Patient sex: M
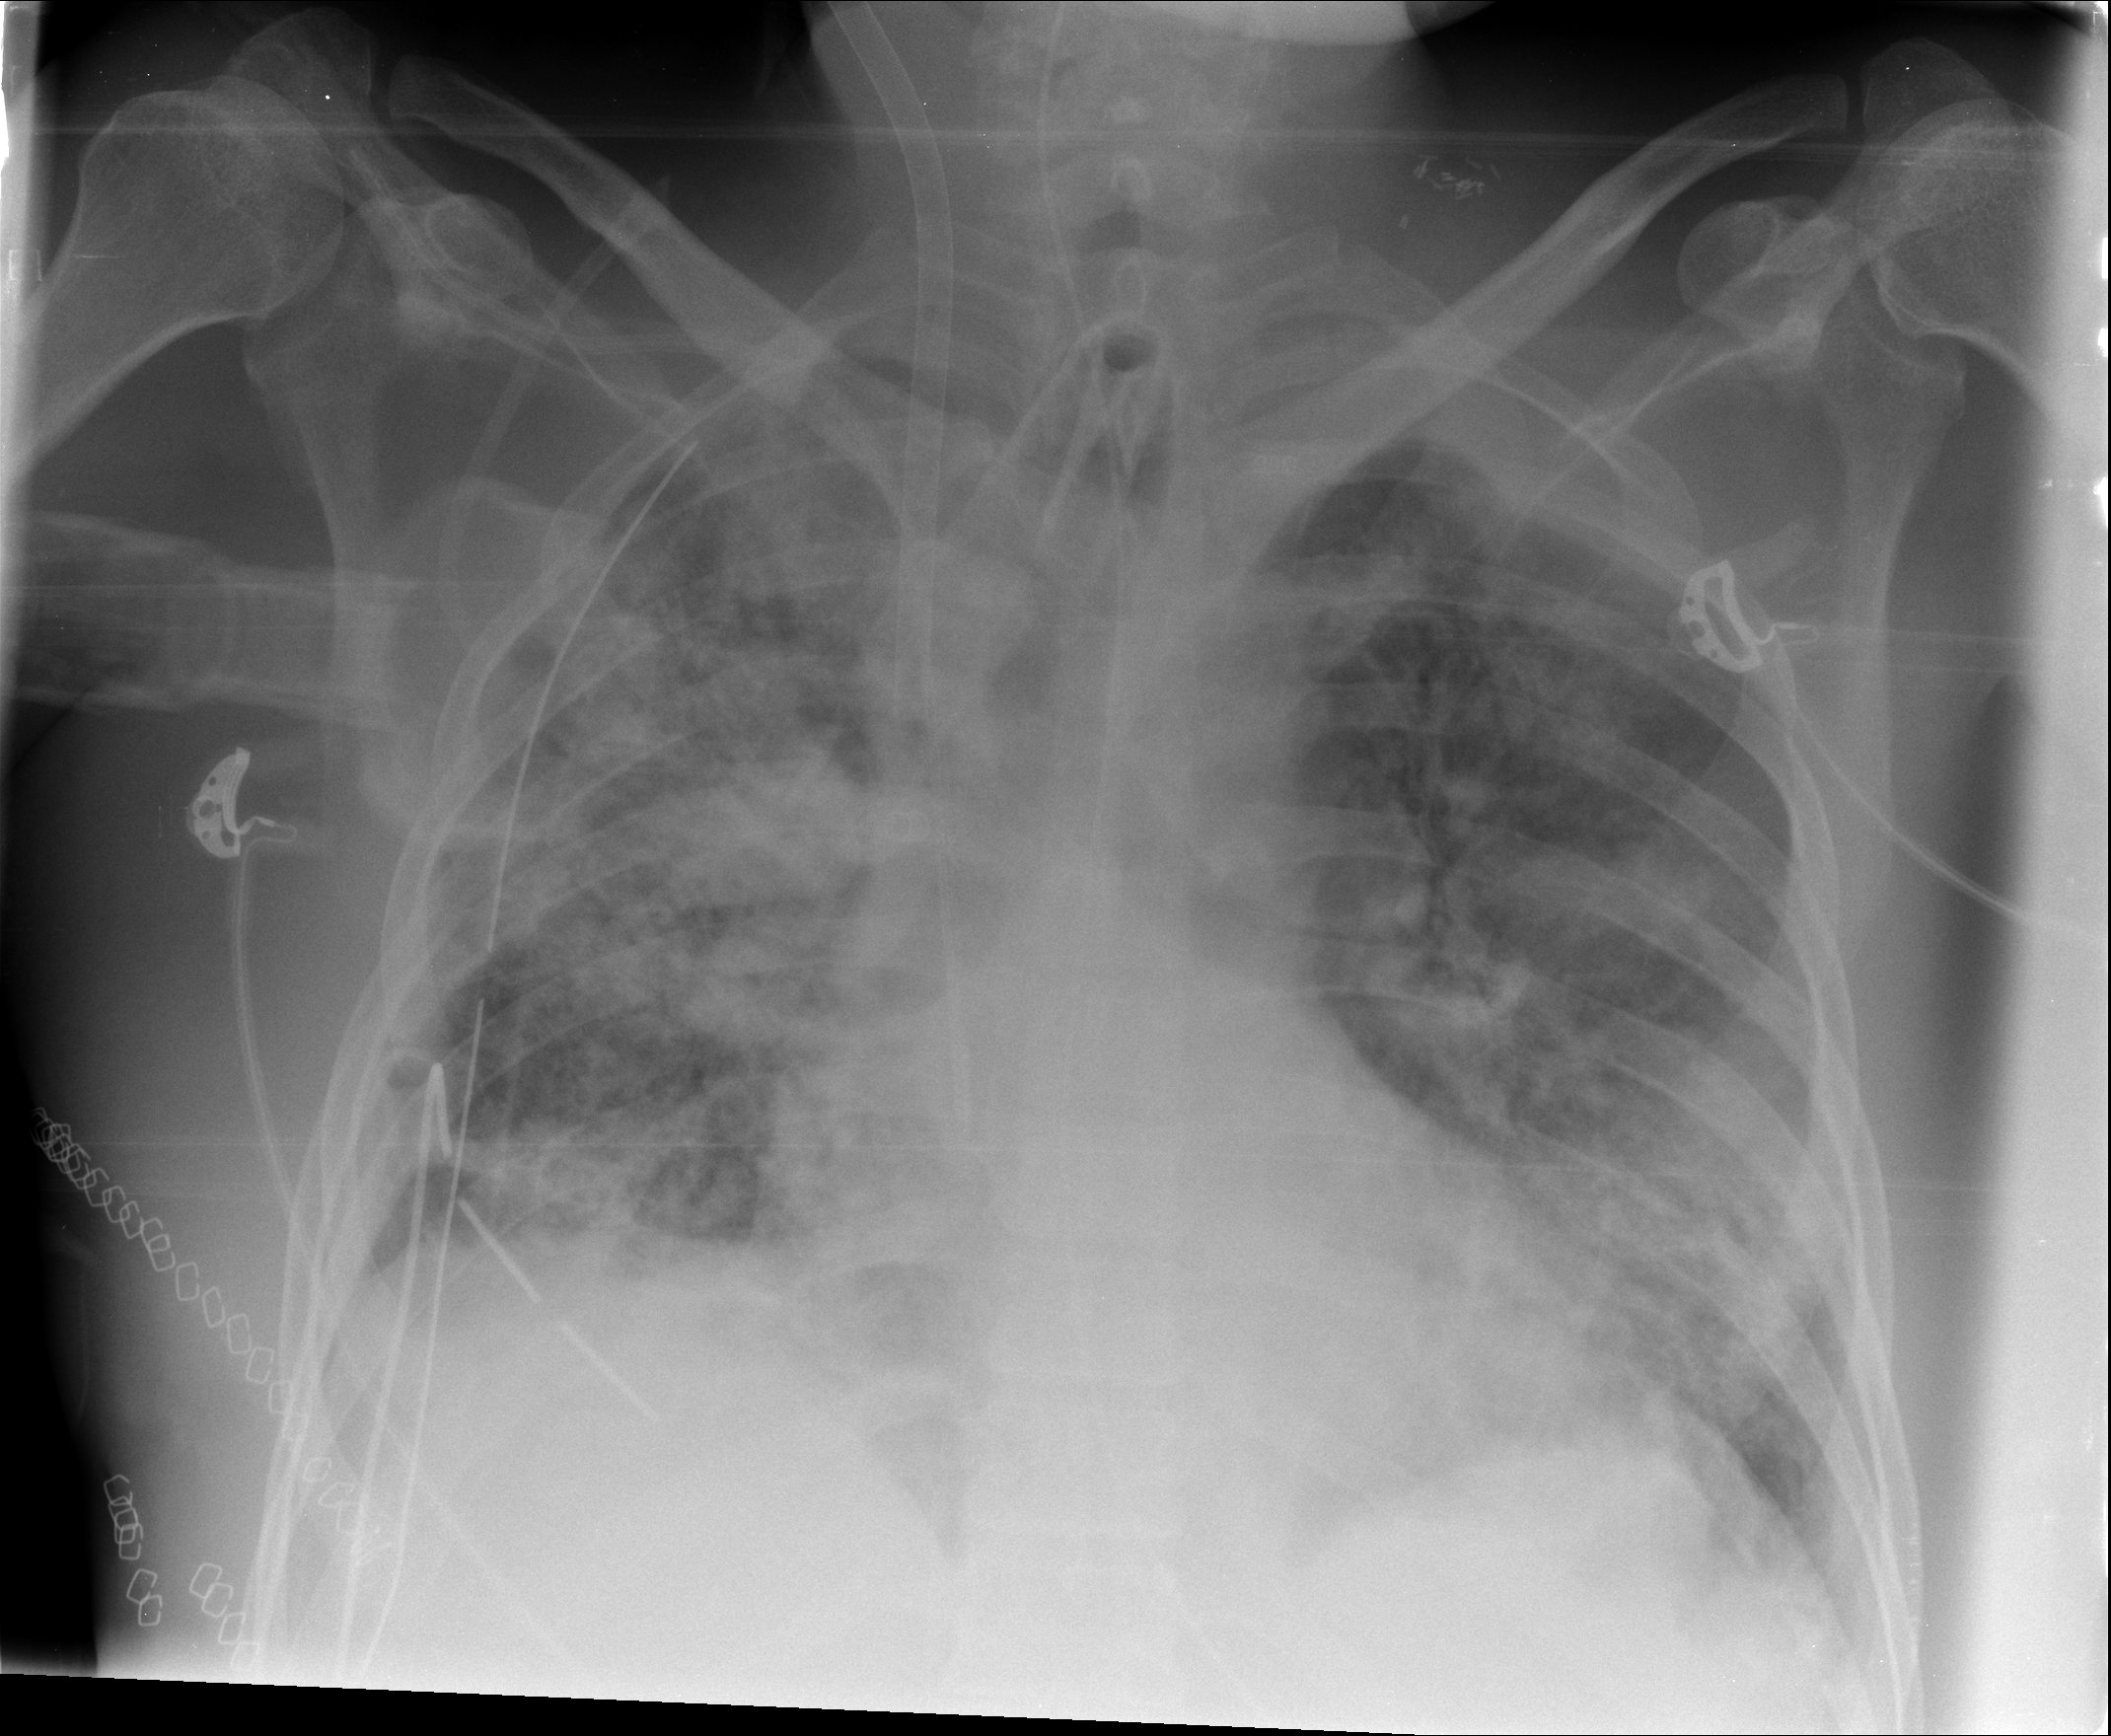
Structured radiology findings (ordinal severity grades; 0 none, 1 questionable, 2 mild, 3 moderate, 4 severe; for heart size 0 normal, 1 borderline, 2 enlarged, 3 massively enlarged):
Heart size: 1
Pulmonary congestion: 2
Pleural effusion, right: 0
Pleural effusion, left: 2
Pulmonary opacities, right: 3
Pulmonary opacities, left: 3
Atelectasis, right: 3
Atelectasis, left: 3